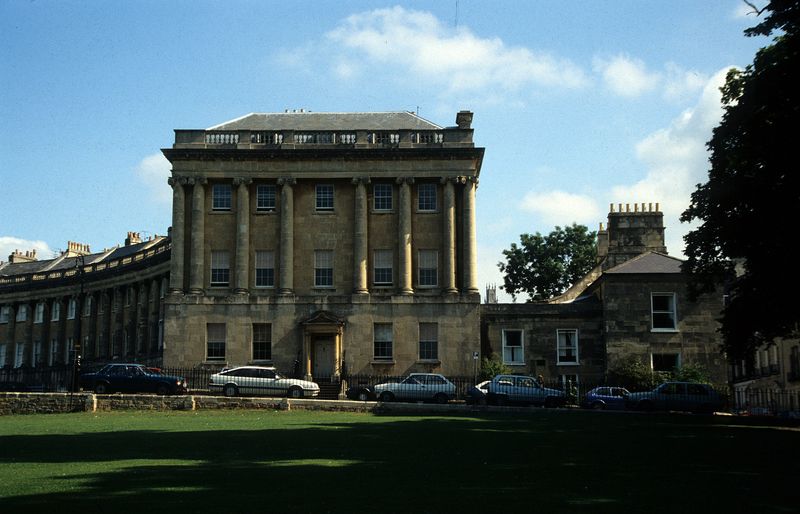
Titel: Östlicher Seitenpavillon
Künstler: John d.J. Wood
Standort: Bath
Institution: Royal Crescent
Schlagwörter: baum, blau, dunkel, flügel, himmel, laub, schatten, wolken, bäume, gelb, grün, ocker, fenster, frankreich, hell, licht, pfeiler, straße, säule, säulen, tür, weiss, anlage, dach, gebäude, gras, haus, park, rasen, schloss, wiese, wolke, zaun, gericht, wand, architektur, sockel, stein, steine, vorhang, häuser, brüstung, gitter, sonne, klassizismus, england, kamin, kamine, rund, schornstein, turm, garten, schwung, terrasse, sommer, ansicht, fassade, fläche, hang, dächer, giebel, mauer, schornsteine, tag, türe, platz, pilaster, auto, geländer, galerie, foto, fotografie, photographie, wände, adam, eingang, berlin, burg, fensterrahmen, münchen, palast, palazzo, stockwerk, balustrade, halbmond, seite, architrav, arkaden, kapitell, halbrund, fries, portal, villa, gesims, quader, sandstein, archivolten, dienst, farbfoto, gutshof, ionisch, portikus, beet, historismus, auffahrt, museum, dorisch, empire, london, wipfel, korinthisch, klassik, rennaissance, rundung, automobil, autos, graf, klassisch, fesnter, schinkel, klassizistisch, bauwerk, photografie, profanbau, außenansicht, dachterrasse, kolossalordnung, gesamtansicht, satteldach, seitenflügel, superposition, palladio, kolossal, anbauten, kassel, wimperg, architekturfotografie, regierungsgebäude, wood, bath, pkw, großbritannien, rollläden, crescent, royal crescent, citroen, kraftfahrzeug, kraftfahrzeuge, stirnseite, 19. jahrhundert, 18. jahrhundert, uk, auros, straßw, gebäunde, palissade, ruk, gb